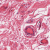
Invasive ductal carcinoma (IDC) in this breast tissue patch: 0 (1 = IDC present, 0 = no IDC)